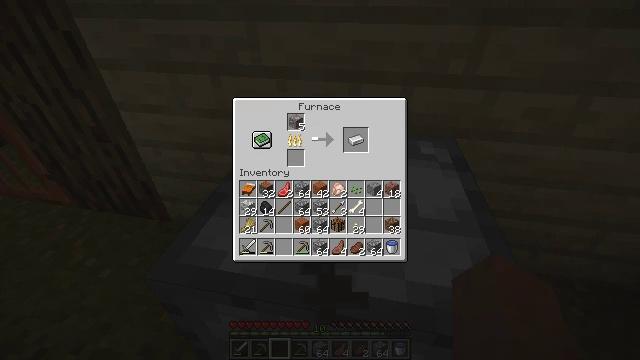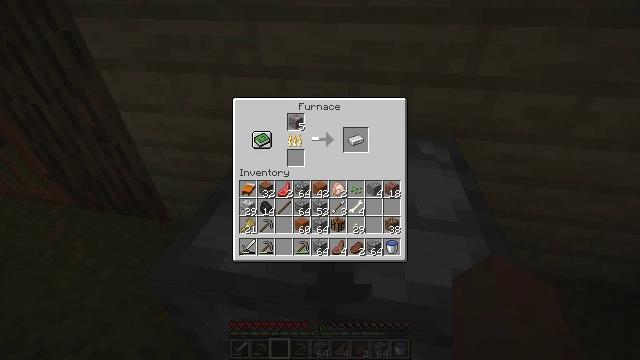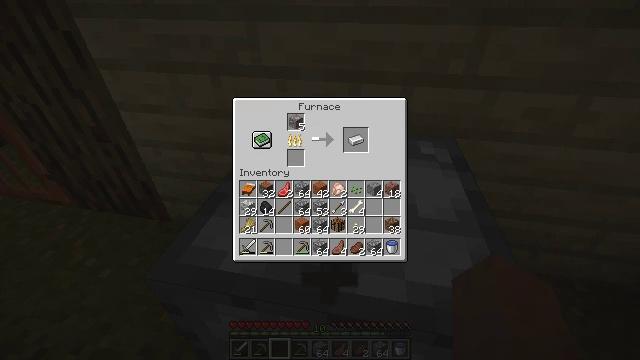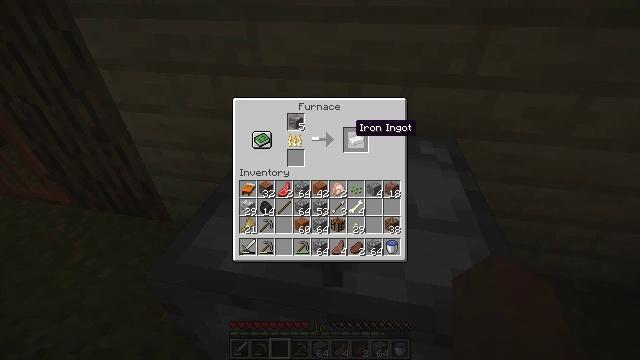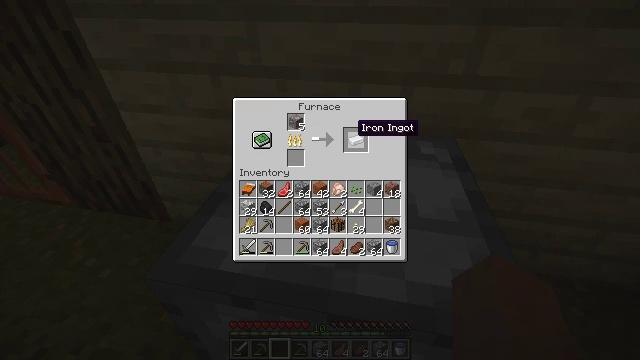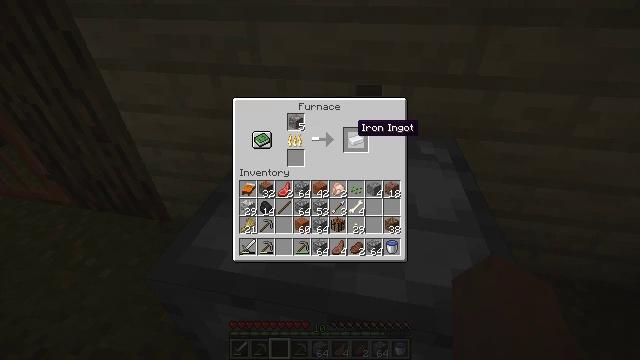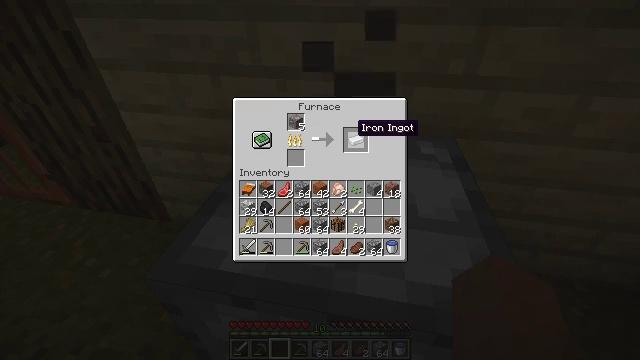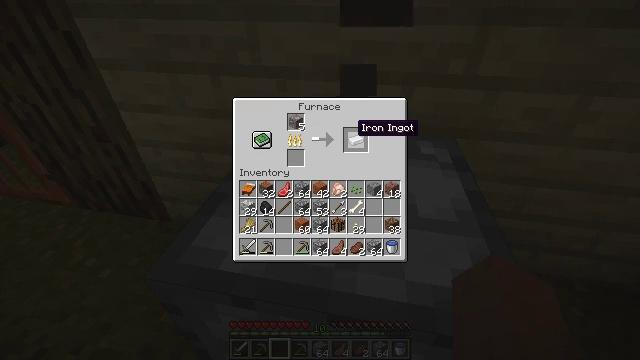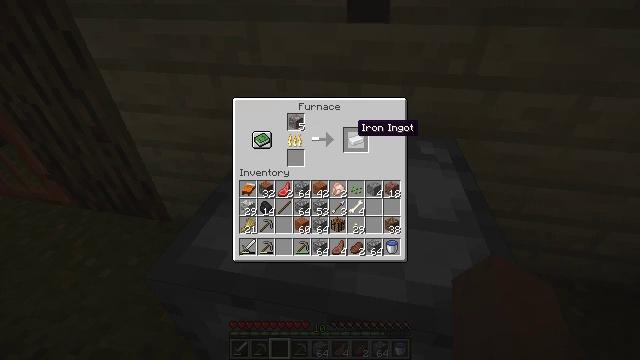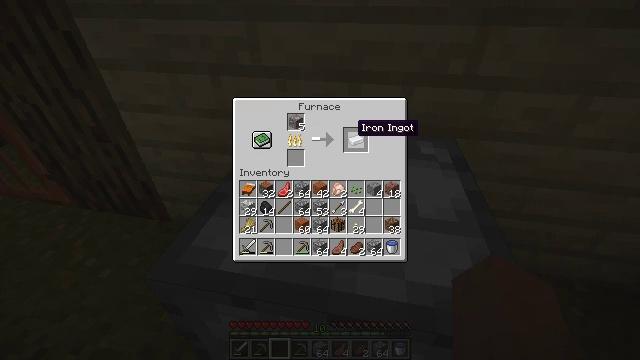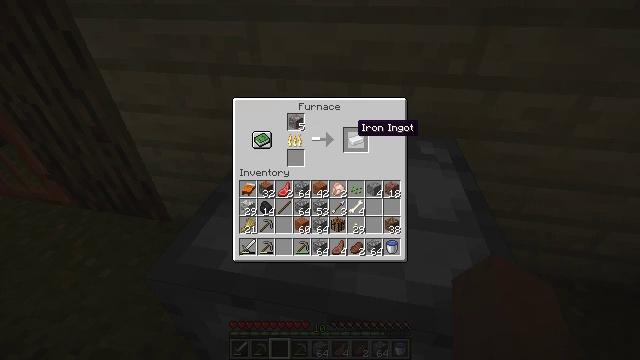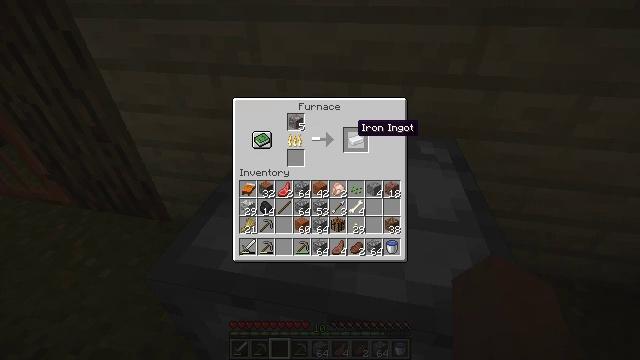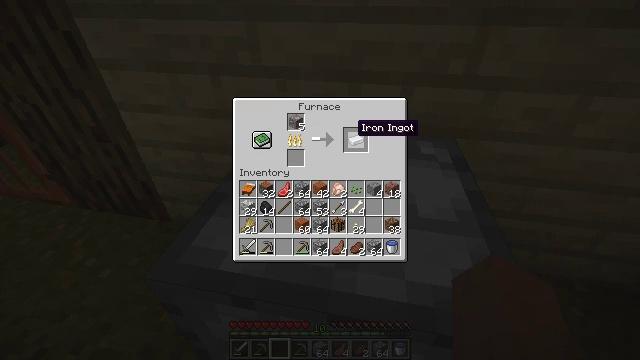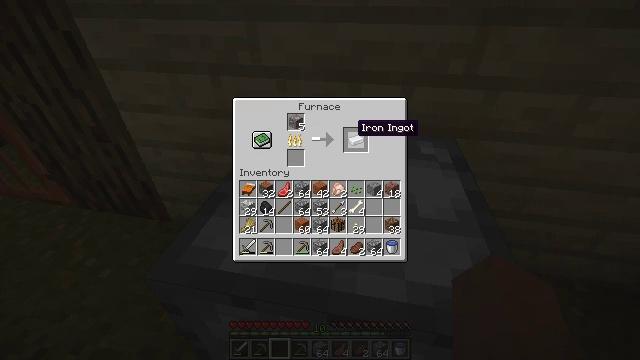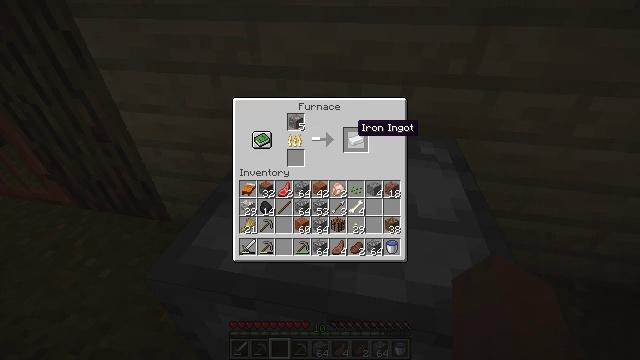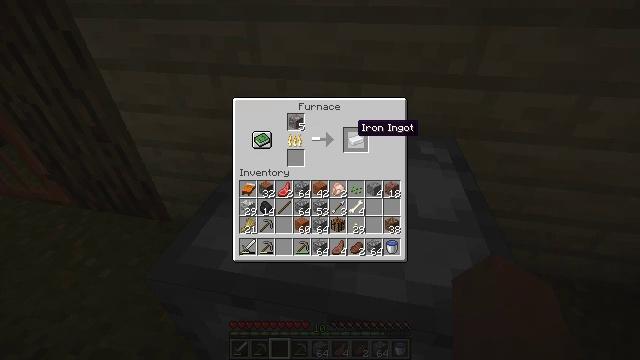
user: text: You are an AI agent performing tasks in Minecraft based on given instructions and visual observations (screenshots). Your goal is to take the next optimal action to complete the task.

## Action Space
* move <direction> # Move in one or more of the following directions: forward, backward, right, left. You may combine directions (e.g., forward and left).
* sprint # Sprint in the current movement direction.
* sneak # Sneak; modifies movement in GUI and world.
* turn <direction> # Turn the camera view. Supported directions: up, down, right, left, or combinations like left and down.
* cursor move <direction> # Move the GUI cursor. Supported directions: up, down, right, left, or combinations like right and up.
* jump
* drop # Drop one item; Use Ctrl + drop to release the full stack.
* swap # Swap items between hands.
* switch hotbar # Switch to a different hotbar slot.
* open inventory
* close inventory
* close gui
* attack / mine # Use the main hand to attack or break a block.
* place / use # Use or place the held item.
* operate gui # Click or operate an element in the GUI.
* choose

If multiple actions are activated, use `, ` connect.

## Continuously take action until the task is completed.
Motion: motion action
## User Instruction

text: Open the crafting table to make an acacia button.
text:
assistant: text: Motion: no_op
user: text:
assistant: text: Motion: no_op
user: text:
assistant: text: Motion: no_op
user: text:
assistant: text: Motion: no_op
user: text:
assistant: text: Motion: no_op
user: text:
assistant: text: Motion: no_op
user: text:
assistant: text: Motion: no_op
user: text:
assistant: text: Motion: no_op
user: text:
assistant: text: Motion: no_op
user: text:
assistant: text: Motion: no_op
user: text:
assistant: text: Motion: no_op
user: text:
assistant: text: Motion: no_op
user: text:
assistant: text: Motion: no_op
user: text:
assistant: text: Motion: no_op
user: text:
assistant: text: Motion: no_op
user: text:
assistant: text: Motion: no_op
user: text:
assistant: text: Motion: no_op
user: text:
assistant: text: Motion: no_op
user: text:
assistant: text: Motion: no_op
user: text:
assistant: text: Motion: no_op
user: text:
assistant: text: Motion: no_op
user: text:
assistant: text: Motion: no_op
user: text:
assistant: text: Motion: no_op
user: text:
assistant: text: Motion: no_op
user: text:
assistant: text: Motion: no_op
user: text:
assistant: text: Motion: no_op
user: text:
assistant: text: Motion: no_op
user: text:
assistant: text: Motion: no_op
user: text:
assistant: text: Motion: no_op
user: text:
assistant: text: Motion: no_op